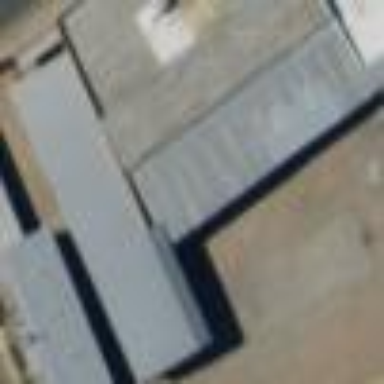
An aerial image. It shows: View of roof of building.